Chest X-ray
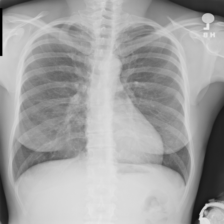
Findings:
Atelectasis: negative
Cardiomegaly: negative
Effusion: negative
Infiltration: negative
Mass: negative
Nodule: negative
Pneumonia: negative
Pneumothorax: negative
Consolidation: negative
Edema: negative
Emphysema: negative
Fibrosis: negative
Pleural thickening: negative
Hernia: negative